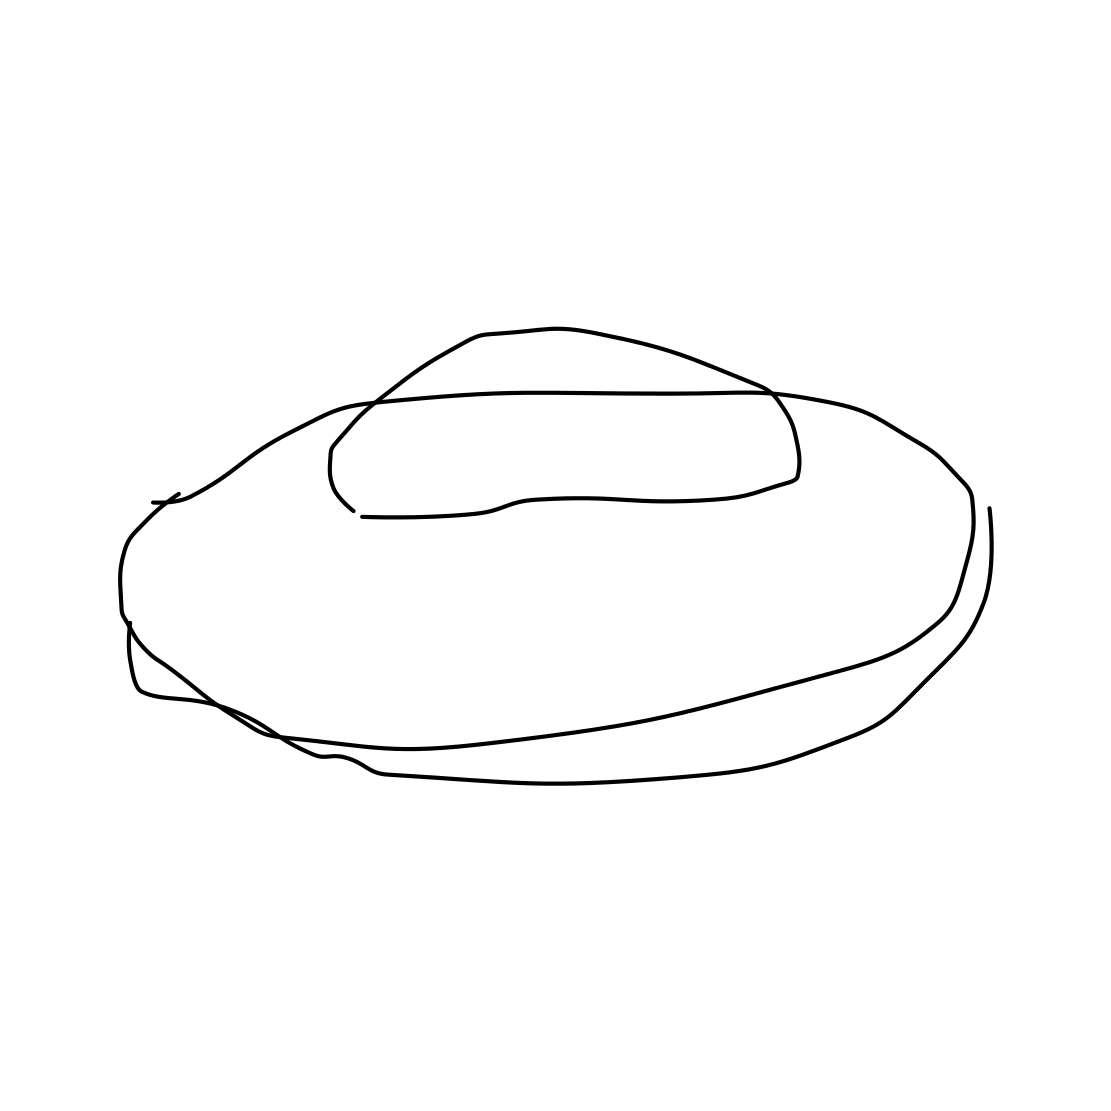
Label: flying saucer